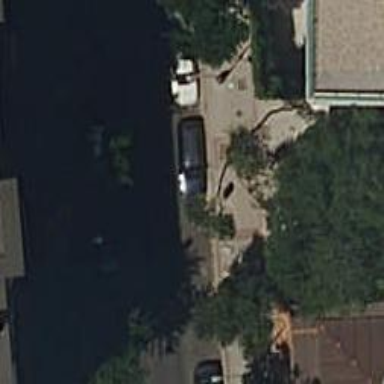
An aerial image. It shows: Bicycle parking area with stands available.